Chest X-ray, AP view. Patient: 42 years old, sex F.
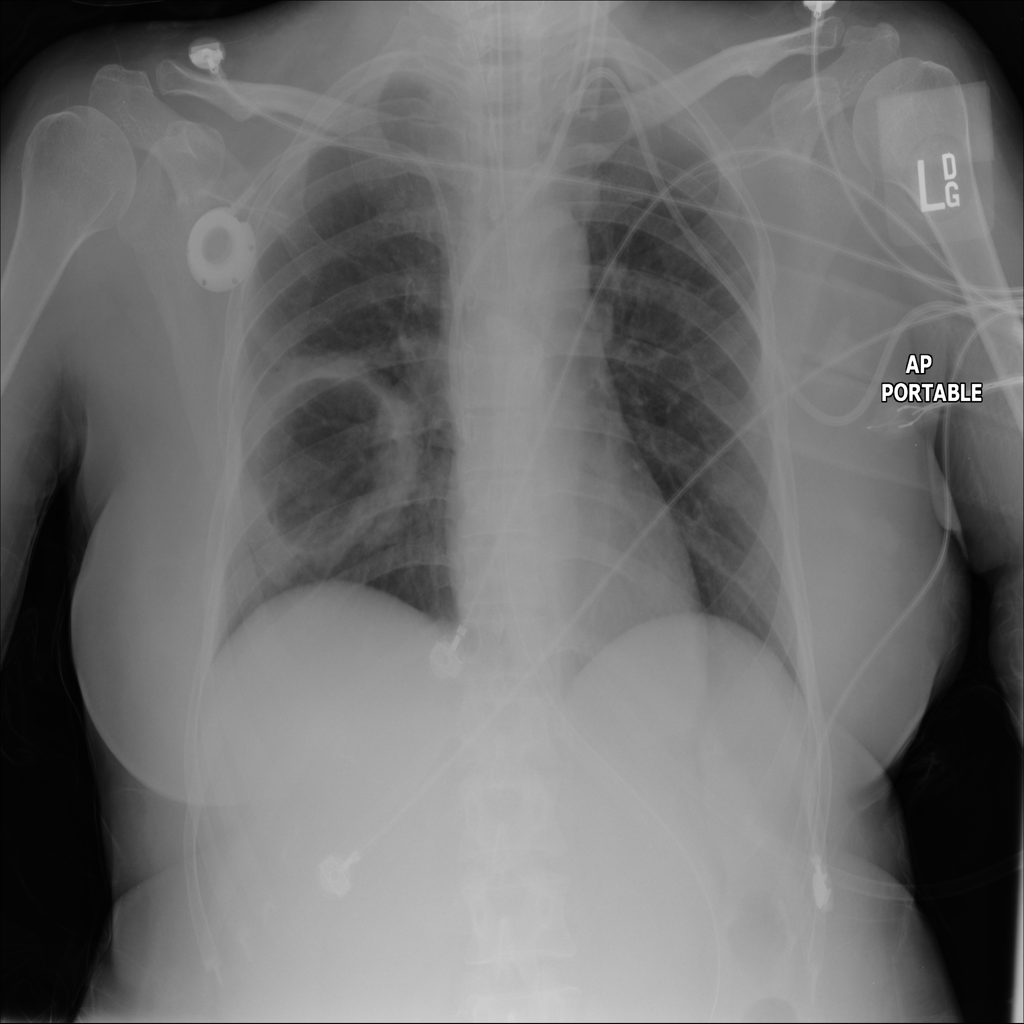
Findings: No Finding